Field crop: maize
Growth stage: 2
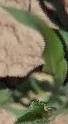
Species: maize